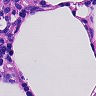
Metastatic tissue present: no